Question: I've just got myself into a little mess and am having trouble thinking myself out of it. I have the following domain model (reduced for brevity):
'''
public class Questionnaire
{
public int Id { get; set; }
public IList<QuestionGroup> QuestionGroups { get; set; }
}
public class QuestionGroup
{
public int Id { get; set; }
public string Name { get; set; }
public int Order { get; set; }
public IList<Question> Questions { get; set; }
}
public class Question
{
public int Id { get; set; }
public string Text { get; set; }
public string Type { get; set; }
public string Headings { get; set; }
public IList<Answer> Answers { get; set; }
}
public class Answer
{
public int Id { get; set; }
public string Text { get; set; }
}
'''
Now, when I'm rendering my 'Questionnaire' in my view I'm using for each 'QuestionGroup' and 'Question'. When rendering my 'Question' I'm looking at the 'Type' property (which is something like RadioButtonList or TextArea) and for each 'Heading' (which is a comma separated string). So for example, let's say we have a 'Question' initialised like so:
'''
var question = new Question() {
Text = "My Question Text",
Type = "RadioButtonList",
Headings = "Very Difficult,2,3,4,Very Easy"
};
'''
Then we would end up with this:

Which is produced in my like so:
'''
@foreach (var heading in Model.Headings.Split(','))
{
<li>
<div>
<strong>@heading</strong>
@Html.RadioButton(Model.Id.ToString(), heading)
</div>
</li>
}
'''
The markup for this looks like this:
'''
<ul>
<li>
<div>
<strong>Very Difficult</strong>
<input id="group_question_1" name="group.question.1" type="radio" value="Very Difficult" />
</div>
</li>
<li>
<div>
<strong>2</strong>
<input id="group_question_1" name="group.question.1" type="radio" value="2" />
</div>
</li>
<li>
<div>
<strong>3</strong>
<input id="group_question_1" name="group.question.1" type="radio" value="3" />
</div>
</li>
<li>
<div>
<strong>4</strong>
<input id="group_question_1" name="group.question.1" type="radio" value="4" />
</div>
</li>
<li>
<div>
<strong>Very Easy</strong>
<input id="group_question_1" name="group.question.1" type="radio" value="Very Easy" />
</div>
</li>
</ul>
'''
I have produced a but this is where I'm a little stuck. My actual questions are:
1. How do I persist the selected value based on my domain model in the view?
2. Am I even using the correct approach for something like this, or am I way off?
I must admit, I'm still very much in the learning stage of MVC so I could be a bit blind-sided from my own attempt. Any help always appreciated!
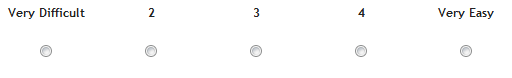
Answer: Managed to solve this using a custom model binder as mentioned in another question I asked: <URL>